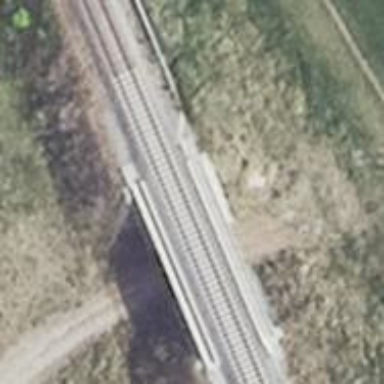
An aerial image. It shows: Single-track railway bridge on embankment.